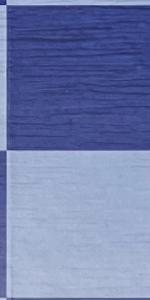
Label: Empty